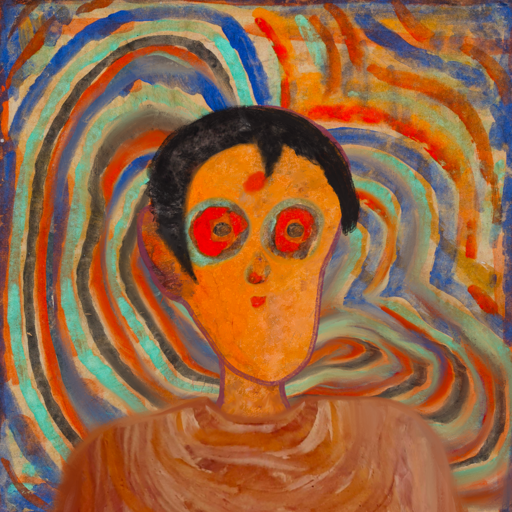
Background: Sisters, Head And Neck Front: Hypocrite, Face Front: Sisters, Bust: Pious_Lady, Hair Front: Roy_Bahadur, Head Accessory: Blank, Second Necklace: Blank, Necklace: Blank, Baby: Blank